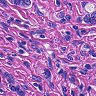
Metastatic tissue present: yes